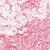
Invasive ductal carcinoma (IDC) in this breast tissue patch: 0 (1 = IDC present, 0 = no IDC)